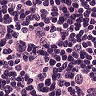
Metastatic tissue present: yes